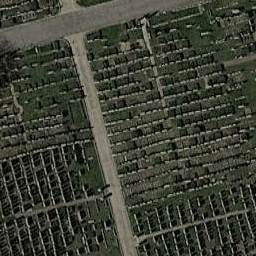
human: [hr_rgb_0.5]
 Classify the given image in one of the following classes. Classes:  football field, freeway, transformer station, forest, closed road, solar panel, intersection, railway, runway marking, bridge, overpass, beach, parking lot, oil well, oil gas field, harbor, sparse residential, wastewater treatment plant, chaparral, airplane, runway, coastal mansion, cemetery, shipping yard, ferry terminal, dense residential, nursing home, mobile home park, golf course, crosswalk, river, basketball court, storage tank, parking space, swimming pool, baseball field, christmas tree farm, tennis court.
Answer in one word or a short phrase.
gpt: cemetery